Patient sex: M
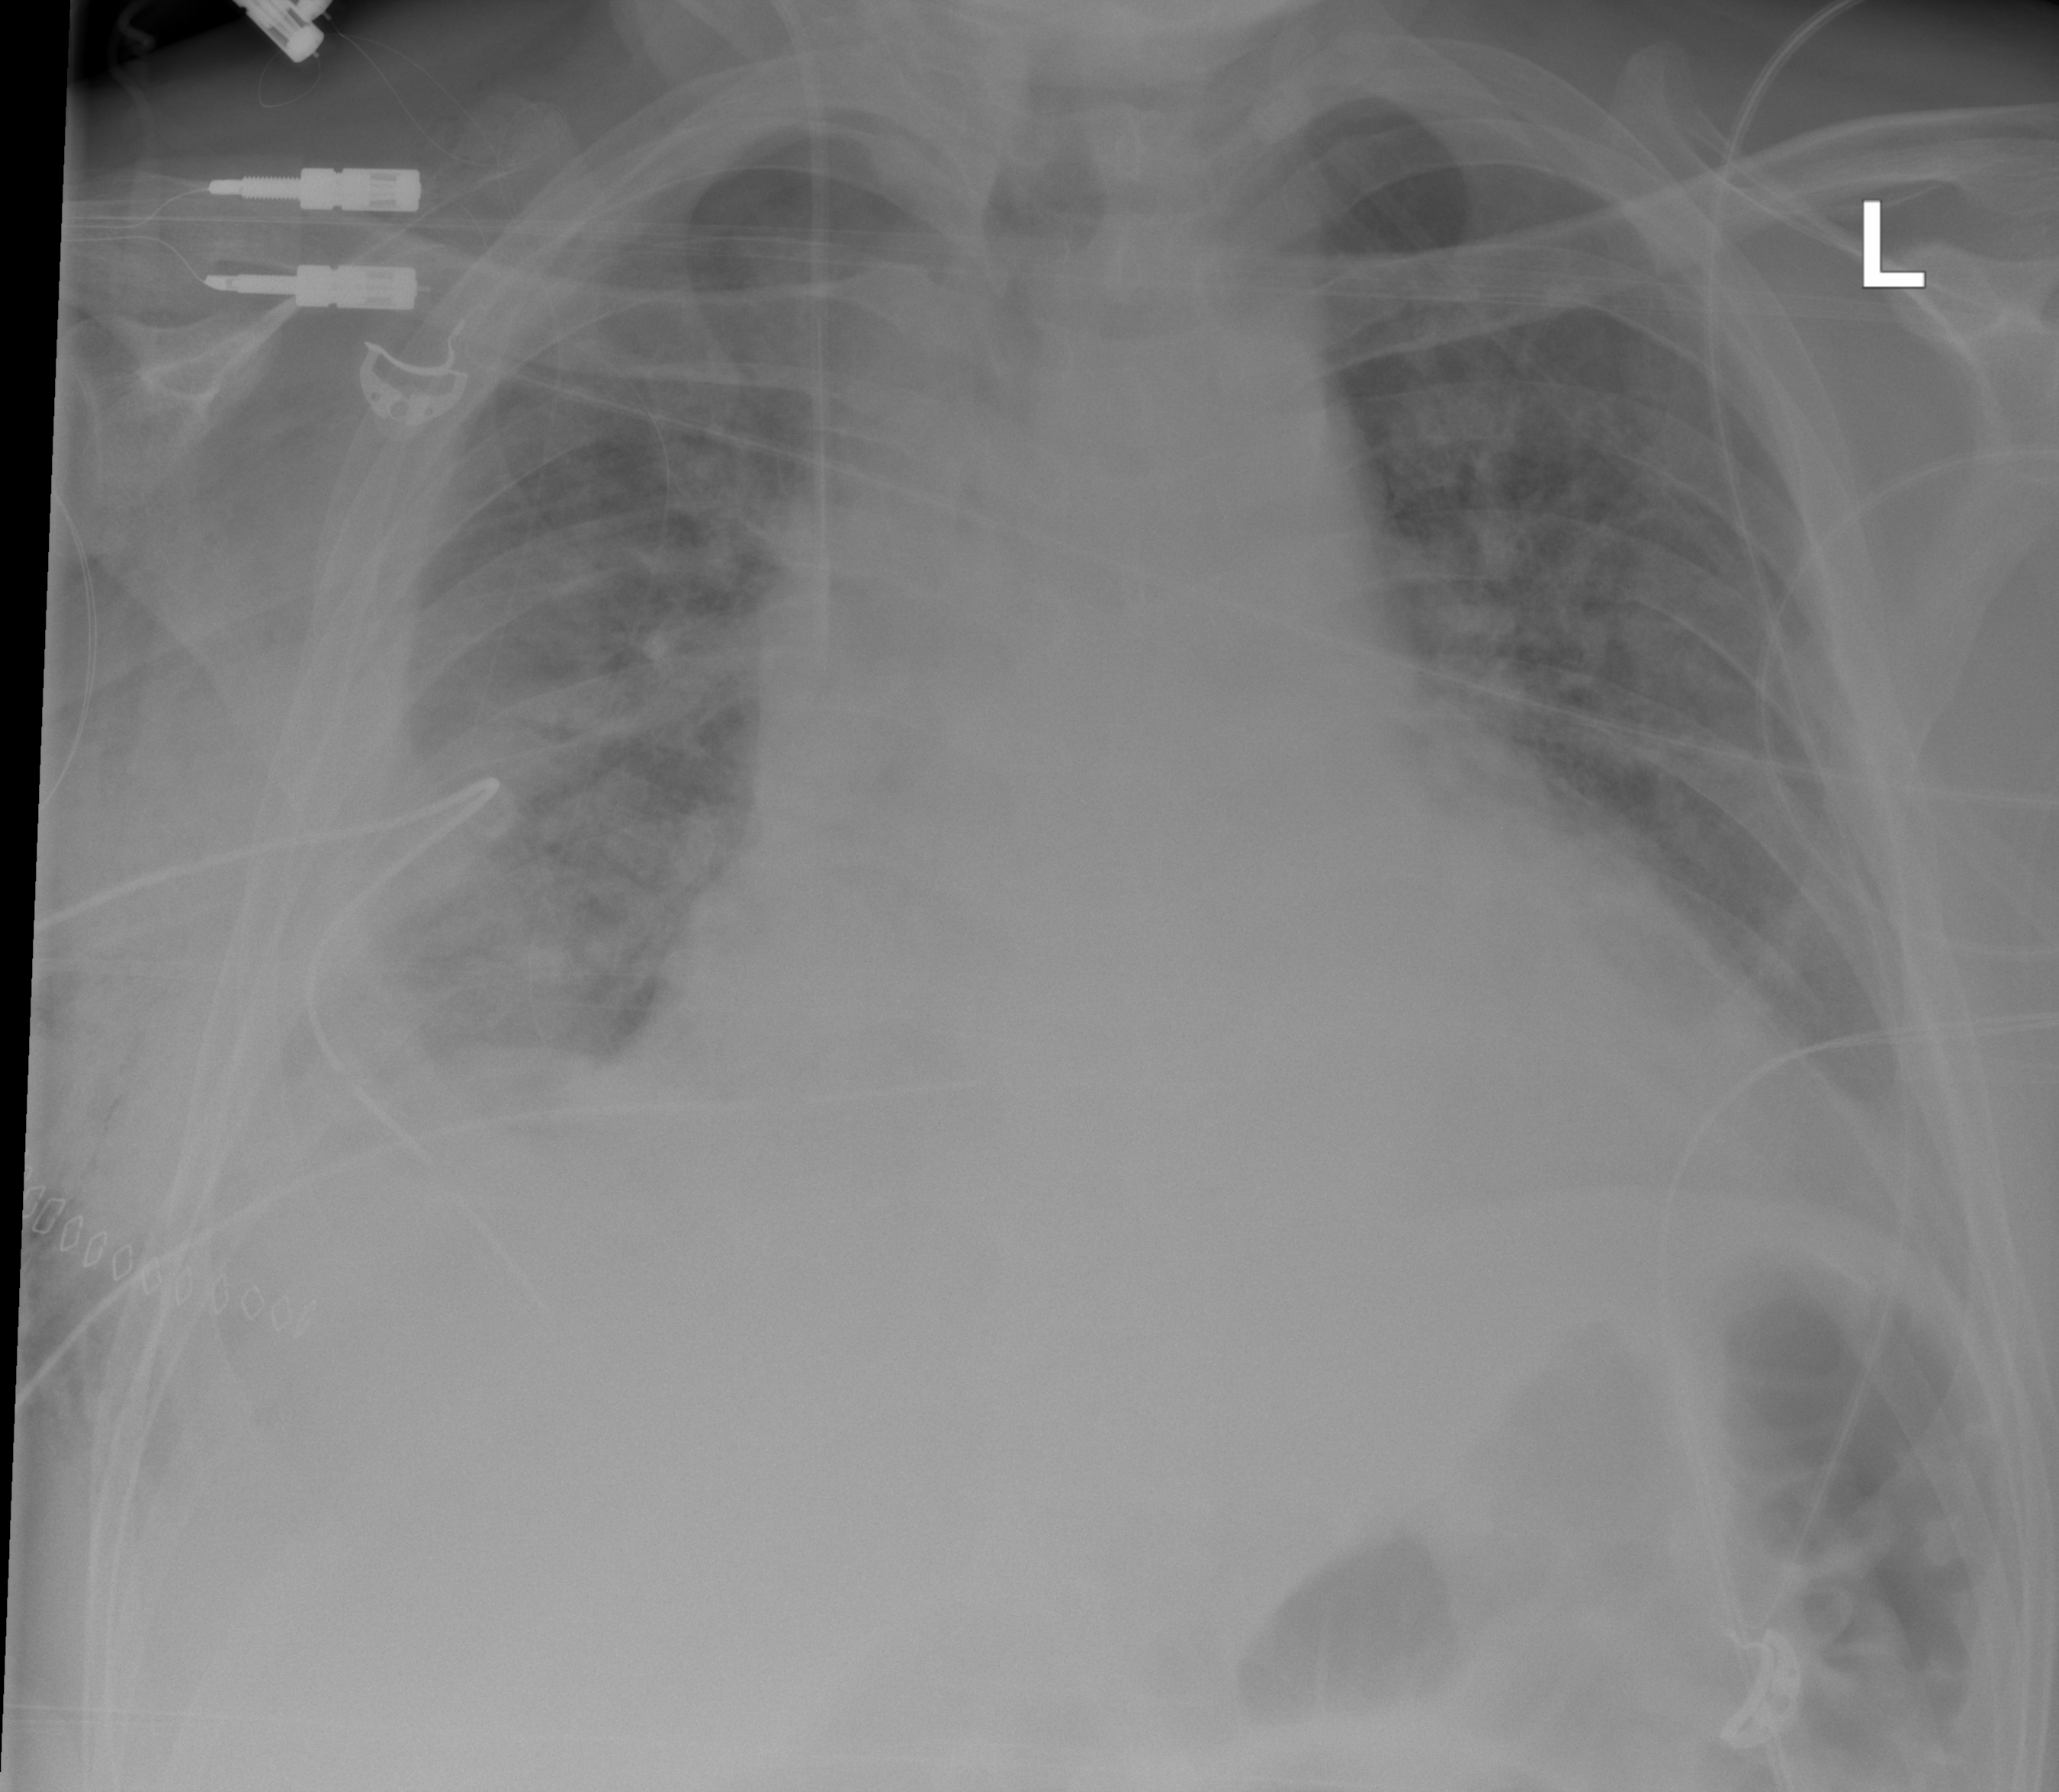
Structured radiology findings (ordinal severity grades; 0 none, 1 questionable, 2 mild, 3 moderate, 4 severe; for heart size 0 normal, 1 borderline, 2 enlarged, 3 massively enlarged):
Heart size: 2
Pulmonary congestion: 2
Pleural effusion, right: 0
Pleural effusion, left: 0
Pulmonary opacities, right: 0
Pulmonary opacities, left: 0
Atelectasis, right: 2
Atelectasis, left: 2